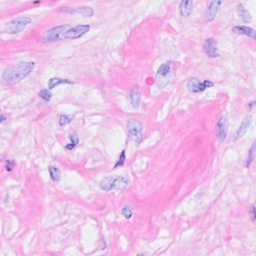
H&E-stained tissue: Breast